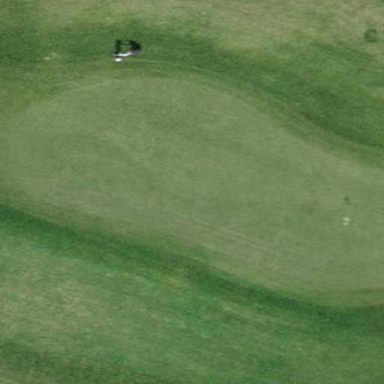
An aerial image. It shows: Golf green.